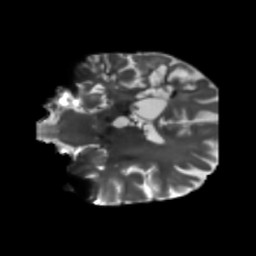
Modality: T2w
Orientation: coronal
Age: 45
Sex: male
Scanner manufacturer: siemens
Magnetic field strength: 3 T
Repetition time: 5.25 s
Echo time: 0.08 s